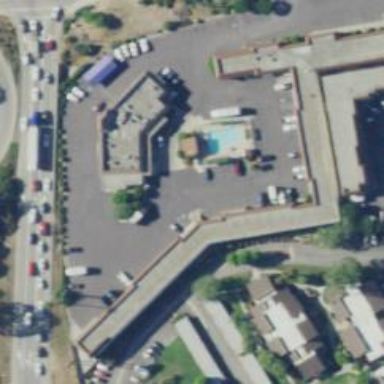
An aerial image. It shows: Building that is motel.